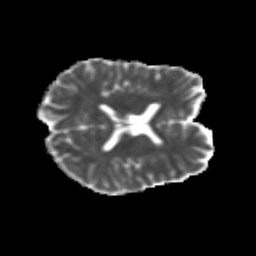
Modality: MD
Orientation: axial
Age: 29
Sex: male
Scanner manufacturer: siemens
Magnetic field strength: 3 T
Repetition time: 3.5 s
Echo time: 0.113 s